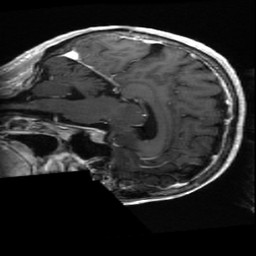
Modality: T1w
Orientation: sagittal
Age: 54
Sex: female
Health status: ill